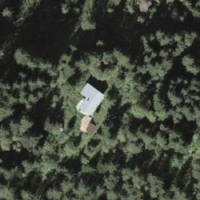
EUNIS habitat code: 43
Species observed at this site:
Filipendula ulmaria